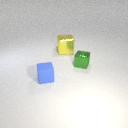
small blue rubber cube to the left of large yellow metal cube